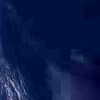
Label: water